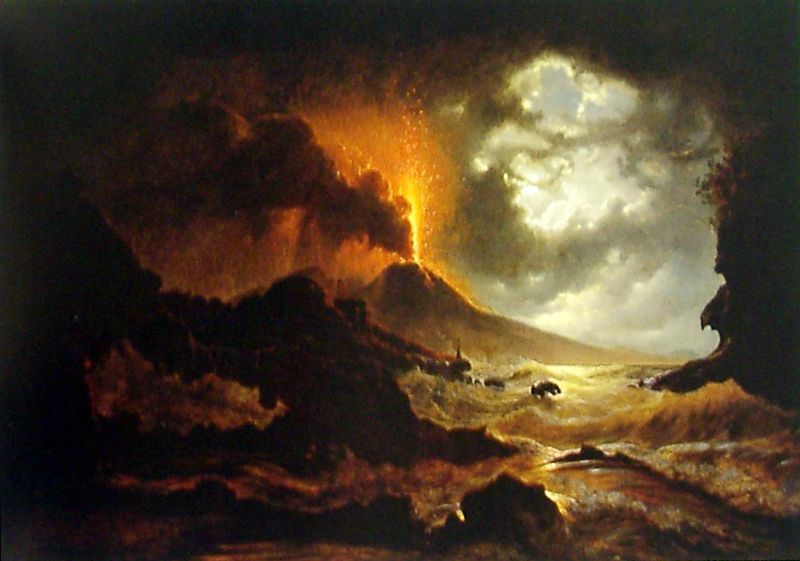
Titel: Meeressturm mit Blick auf die Scuola di Vergilio und den Vesuv
Künstler: Joseph Rebell
Standort: Vaduz
Institution: Sammlungen des Regierenden Fürsten von Liechtenstein
Schlagwörter: berg, blau, dunkel, felsen, feuer, gemälde, gestein, himmel, meer, schatten, wasser, weiß, wolken, fluss, gelb, landschaft, ocker, stadt, braun, hell, licht, mitte, orange, schwarz, rot, tier, tiere, wolke, beige, malerei, öl, erde, feld, felder, hügel, natur, spiegelung, gewässer, qualm, rauch, sonne, insel, dunkelheit, gold, kontrast, chaos, bewölkt, farbig, gischt, küste, welle, wellen, düster, heiß, warm, farben, fels, gebirge, hang, hitze, dorf, dunst, landschaftsmalerei, figuren, romantik, strom, aufgewühlt, brandung, dampf, flut, fluten, gewalt, katastrophe, naturgewalt, orkan, sturm, stürmisch, unruhe, untergang, unwetter, wetter, wild, wogen, zerstörung, regen, lichtstrahl, durchblick, explosion, glut, lava, vulkan, leuchtturm, wolkig, strahl, bedrohlich, staub, sprühen, öffnung, finsternis, blitz, dramatisch, zentral, sonnenschein, venus, schwaden, macht, fließen, asche, ausbruch, schießen, eruption, vesuv, vulkanausbruch, tosen, inferno, spucken, pompeii, rauchwolken, erdbeben, funken, rauchschwaden, speien, phänomen, ätna, weltuntergang, gisch, feuerzungen, aschewolke, magma, wolkendecke, extrem, funke, naturgewalten, naturschauspiel, aufbrechen, verdunkelung, naturspektakel, landschaftr, wolkenmeer, aufreißen, übermacht, achewolken, agregat, ascheregen, kathastrope, natrukatastrophe, naturkatastrophe, vulkaninsel, atrom, landshcafr, vulkanausbruck